Interaction volume radius: 10 \u00c5
Interaction volume height: 15 \u00c5
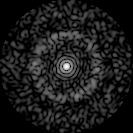
Disorder parameter: 0.8332